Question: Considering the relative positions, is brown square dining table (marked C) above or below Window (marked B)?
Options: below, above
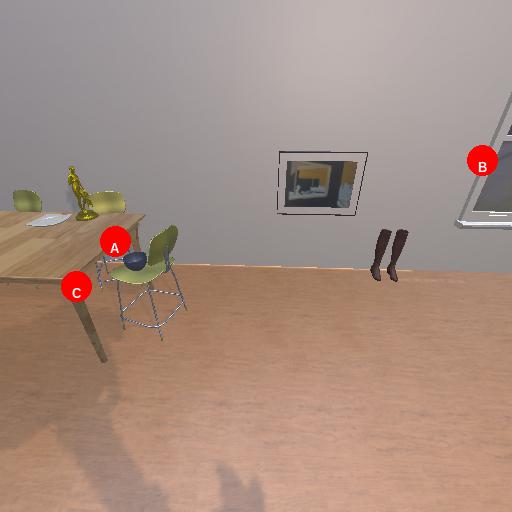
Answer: below